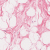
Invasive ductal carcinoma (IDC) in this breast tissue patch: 0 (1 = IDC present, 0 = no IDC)